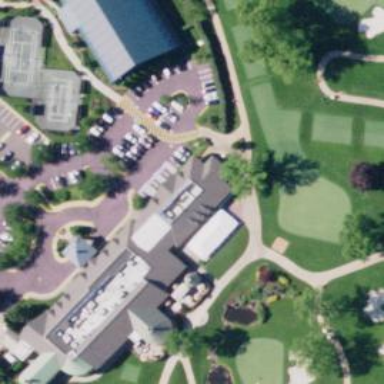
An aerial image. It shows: Clubhouse building for golf.